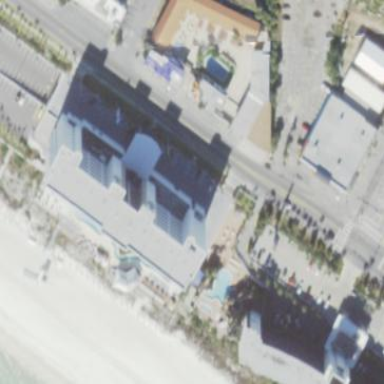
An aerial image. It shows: Hotel building.